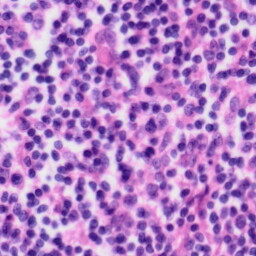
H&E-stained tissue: Tonsil